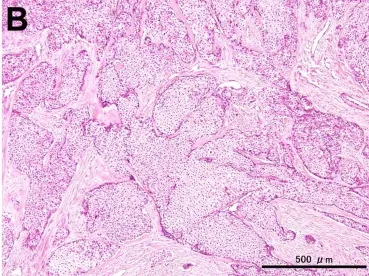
Histopathological findings. Notably, perineural invasion is observed (inset);. The major portion consists of solid nests with hyalinized stroma.
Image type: pathology (h&e)